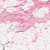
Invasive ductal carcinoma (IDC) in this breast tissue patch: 0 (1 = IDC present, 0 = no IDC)